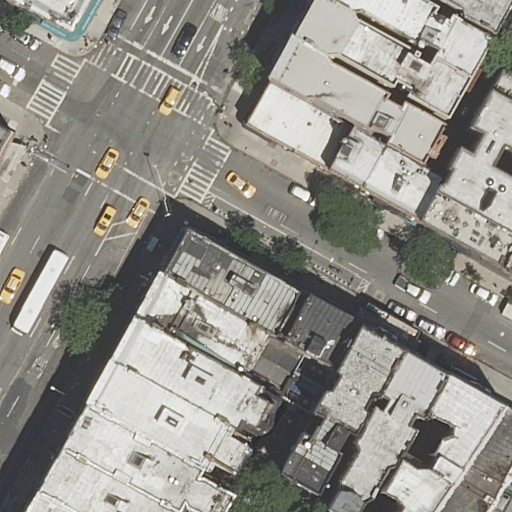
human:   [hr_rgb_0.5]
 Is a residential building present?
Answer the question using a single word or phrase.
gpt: yes

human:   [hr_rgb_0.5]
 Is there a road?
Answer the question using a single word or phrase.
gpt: yes

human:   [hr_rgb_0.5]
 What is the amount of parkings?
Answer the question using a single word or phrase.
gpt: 1

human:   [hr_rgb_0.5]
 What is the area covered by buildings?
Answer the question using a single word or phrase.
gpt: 4393m2

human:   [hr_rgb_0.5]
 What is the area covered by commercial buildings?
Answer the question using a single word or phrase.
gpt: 254m2

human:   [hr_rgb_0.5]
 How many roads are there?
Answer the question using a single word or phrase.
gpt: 4

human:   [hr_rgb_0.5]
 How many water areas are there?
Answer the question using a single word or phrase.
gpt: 0

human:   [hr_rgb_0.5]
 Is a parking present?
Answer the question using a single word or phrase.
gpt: yes

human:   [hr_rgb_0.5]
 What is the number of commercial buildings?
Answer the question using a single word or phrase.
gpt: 1

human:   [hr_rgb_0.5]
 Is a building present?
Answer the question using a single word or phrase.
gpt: yes

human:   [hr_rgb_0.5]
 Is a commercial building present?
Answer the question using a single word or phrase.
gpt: yes

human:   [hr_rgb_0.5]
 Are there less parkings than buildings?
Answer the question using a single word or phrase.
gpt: yes

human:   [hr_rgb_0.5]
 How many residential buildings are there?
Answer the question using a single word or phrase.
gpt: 21

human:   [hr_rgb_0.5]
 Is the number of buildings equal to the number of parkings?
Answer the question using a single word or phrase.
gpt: no

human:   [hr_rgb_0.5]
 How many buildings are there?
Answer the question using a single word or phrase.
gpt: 22

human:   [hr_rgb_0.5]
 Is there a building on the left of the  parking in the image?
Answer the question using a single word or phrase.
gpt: yes

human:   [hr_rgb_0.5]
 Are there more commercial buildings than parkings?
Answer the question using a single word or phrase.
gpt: no

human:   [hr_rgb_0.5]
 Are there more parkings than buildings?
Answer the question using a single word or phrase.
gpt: no

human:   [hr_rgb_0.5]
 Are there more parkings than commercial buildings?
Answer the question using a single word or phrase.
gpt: no

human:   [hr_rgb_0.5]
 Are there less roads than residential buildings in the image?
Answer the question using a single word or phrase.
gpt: yes

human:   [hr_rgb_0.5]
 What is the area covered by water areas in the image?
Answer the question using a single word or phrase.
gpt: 0m2

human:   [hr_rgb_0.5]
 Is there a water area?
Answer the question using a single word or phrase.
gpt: no

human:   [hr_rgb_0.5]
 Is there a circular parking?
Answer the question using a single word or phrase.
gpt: no

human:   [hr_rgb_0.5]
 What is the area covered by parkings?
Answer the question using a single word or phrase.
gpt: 21m2

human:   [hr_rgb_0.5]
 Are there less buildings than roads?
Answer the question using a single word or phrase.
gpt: no

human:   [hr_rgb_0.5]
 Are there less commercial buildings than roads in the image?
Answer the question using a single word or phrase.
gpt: yes

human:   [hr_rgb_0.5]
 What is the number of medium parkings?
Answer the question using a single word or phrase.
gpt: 0

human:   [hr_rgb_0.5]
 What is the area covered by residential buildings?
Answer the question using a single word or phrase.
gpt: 4138m2

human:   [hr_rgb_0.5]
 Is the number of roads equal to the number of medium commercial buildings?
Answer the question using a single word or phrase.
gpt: no

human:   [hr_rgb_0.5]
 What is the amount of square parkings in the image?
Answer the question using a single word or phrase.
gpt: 0

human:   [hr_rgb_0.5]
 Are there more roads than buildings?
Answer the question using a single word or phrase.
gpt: no

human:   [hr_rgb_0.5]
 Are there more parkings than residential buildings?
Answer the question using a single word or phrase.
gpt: no

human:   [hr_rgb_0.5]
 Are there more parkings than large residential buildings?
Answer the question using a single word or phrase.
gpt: yes

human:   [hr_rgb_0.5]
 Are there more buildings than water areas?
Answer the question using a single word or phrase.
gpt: yes

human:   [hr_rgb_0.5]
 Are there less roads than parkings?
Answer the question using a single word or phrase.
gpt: no

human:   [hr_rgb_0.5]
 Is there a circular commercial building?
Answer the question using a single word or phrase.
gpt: no

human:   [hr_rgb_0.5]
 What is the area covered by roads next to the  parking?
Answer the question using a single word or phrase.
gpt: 0m2

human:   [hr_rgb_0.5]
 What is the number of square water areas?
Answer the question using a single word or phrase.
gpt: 0

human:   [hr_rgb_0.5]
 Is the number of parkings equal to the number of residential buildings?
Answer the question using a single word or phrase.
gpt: no

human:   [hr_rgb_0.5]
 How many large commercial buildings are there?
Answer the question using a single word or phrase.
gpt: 0

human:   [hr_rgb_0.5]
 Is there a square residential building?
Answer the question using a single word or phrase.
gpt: no

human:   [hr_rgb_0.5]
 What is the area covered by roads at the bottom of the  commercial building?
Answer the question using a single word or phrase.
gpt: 0m2

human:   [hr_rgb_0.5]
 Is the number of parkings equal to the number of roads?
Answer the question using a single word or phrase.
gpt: no

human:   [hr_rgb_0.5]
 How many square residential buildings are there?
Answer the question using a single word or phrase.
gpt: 0

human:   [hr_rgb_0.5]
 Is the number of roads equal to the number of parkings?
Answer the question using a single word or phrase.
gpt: no

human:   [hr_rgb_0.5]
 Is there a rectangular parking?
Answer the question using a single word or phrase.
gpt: yes

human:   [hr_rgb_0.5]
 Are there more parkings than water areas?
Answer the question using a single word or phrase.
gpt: yes

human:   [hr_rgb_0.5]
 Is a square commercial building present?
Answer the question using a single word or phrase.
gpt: no

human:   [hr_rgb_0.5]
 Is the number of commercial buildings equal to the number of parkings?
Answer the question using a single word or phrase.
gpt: yes

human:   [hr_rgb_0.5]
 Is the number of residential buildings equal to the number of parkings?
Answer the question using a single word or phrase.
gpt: no

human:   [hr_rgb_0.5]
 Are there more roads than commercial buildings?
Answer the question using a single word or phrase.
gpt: yes

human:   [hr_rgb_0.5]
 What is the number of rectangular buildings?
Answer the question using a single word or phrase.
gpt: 10

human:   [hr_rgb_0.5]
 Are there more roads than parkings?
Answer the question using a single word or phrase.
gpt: yes

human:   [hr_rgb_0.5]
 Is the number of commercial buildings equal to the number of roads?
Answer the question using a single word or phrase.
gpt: no

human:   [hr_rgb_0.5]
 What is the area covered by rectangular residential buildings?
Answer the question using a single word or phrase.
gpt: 859m2

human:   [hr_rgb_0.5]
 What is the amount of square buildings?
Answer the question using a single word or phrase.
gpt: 0

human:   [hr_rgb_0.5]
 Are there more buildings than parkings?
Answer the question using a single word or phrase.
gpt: yes

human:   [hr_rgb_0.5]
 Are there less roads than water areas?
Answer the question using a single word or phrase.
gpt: no

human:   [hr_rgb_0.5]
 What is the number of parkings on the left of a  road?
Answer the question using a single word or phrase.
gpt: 0

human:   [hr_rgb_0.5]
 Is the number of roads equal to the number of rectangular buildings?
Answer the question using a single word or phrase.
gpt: no

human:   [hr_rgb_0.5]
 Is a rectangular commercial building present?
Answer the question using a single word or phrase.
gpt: yes

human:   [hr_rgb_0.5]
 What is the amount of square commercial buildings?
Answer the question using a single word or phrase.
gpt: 0

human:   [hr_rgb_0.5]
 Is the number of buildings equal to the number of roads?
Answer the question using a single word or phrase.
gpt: no

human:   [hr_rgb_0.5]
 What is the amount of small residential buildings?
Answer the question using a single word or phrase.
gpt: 4